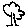
Label: tree